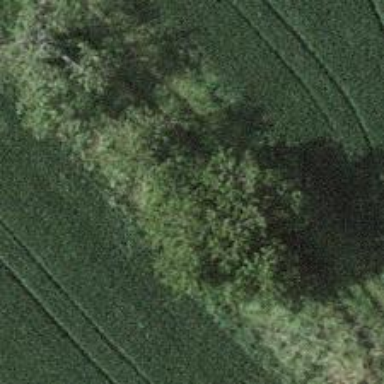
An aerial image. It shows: Deciduous tree with broadleaved leaves.